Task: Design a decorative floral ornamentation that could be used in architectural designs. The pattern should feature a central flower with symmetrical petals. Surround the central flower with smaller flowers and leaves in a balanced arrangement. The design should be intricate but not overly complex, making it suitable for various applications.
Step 77:
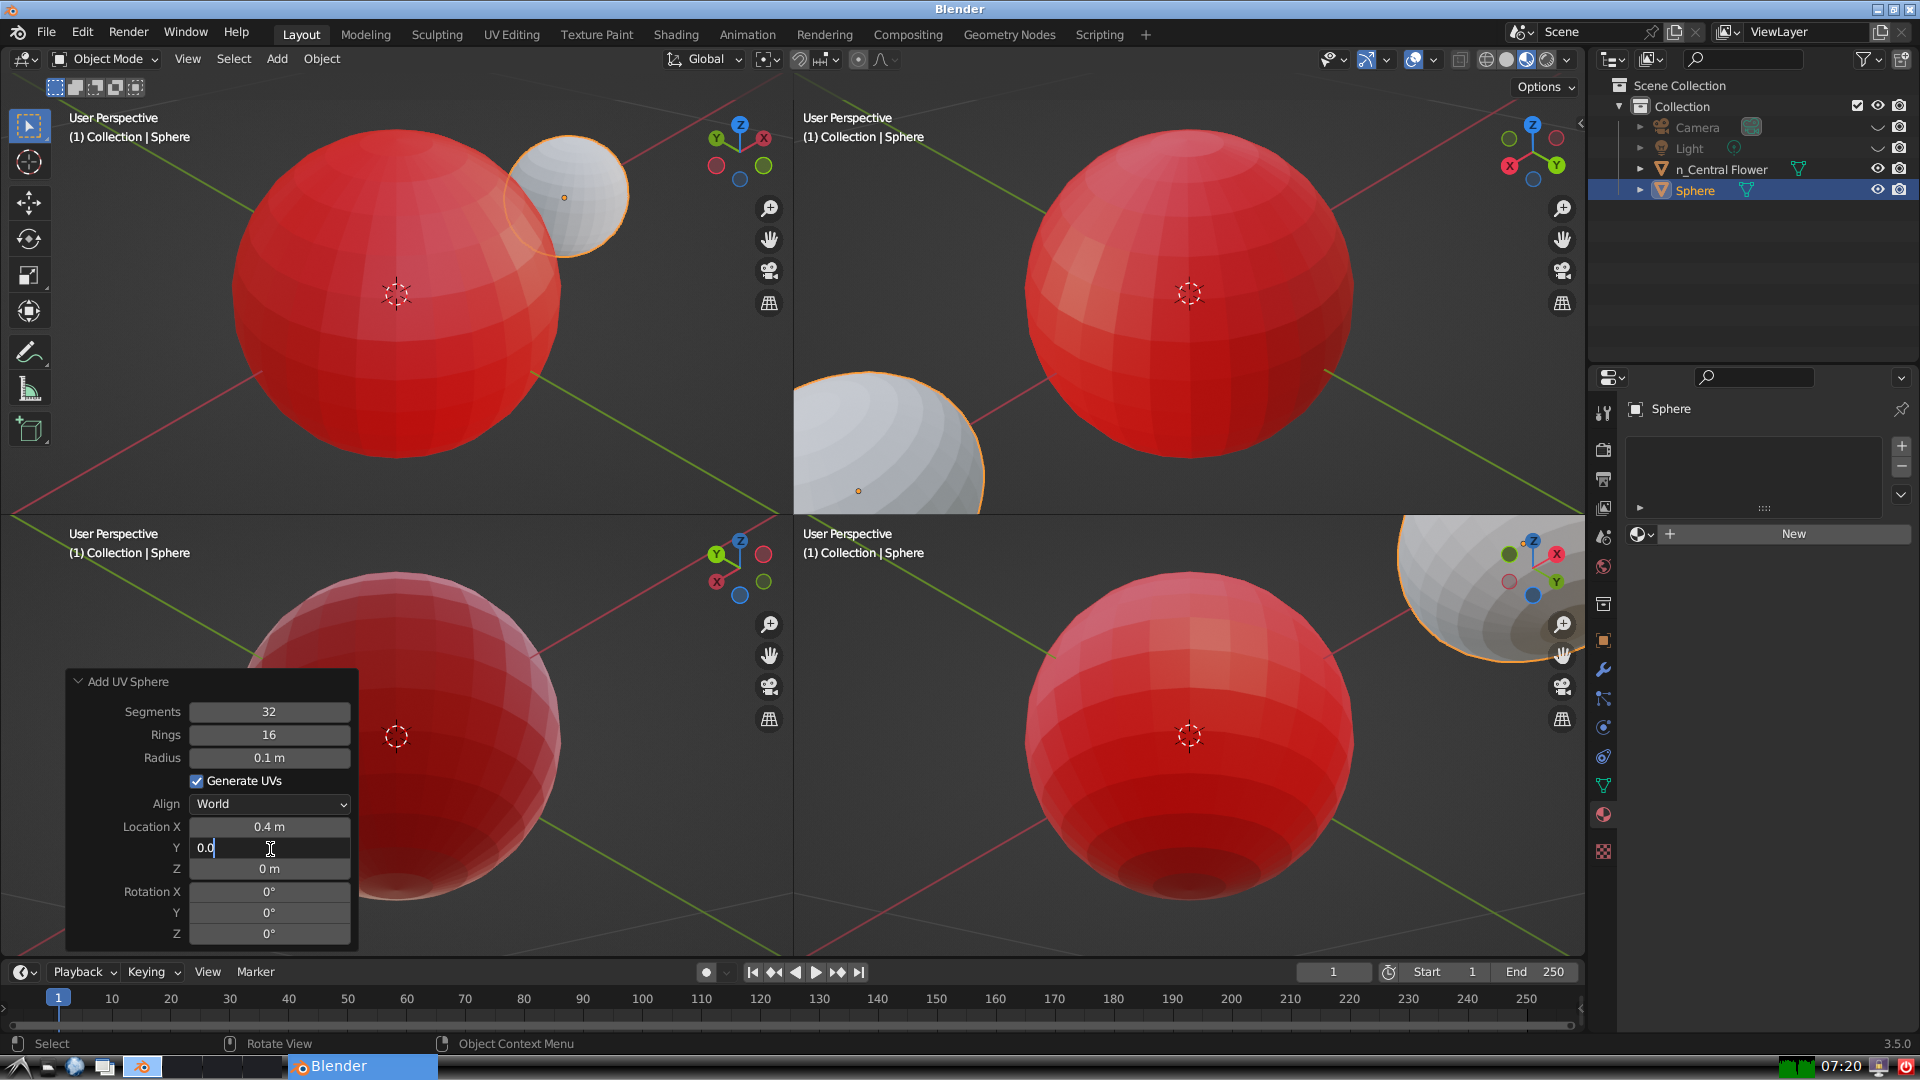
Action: {"key_press": ['Return']}